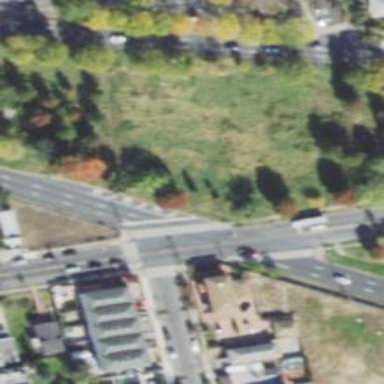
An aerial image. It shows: Footway with zebra crossing.